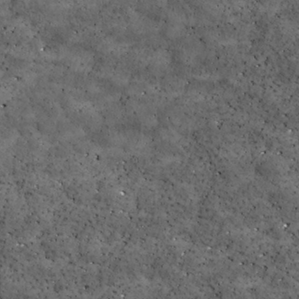
Label: non_frost